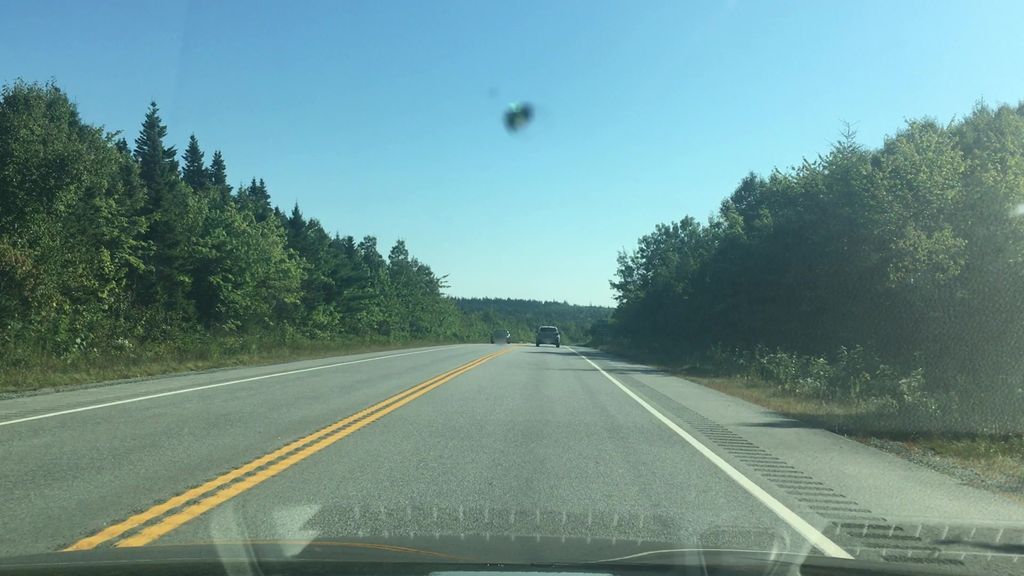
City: halifax